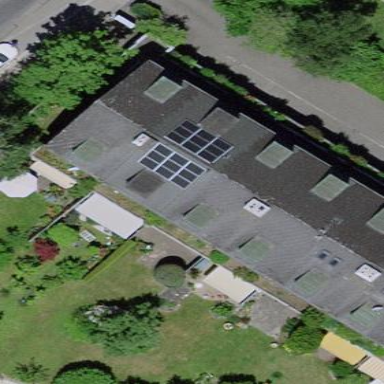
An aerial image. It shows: Residential building with gabled roof oriented across.